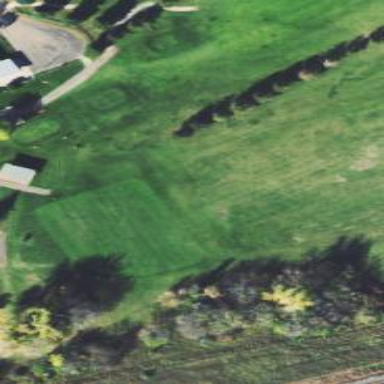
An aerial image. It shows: Grassy area designated as golf tee.